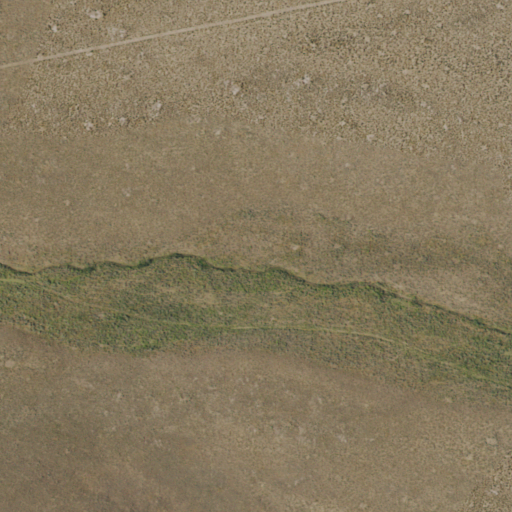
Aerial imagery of valley in Nevada named Grubbs Canyon containing shrub and evergreen forest